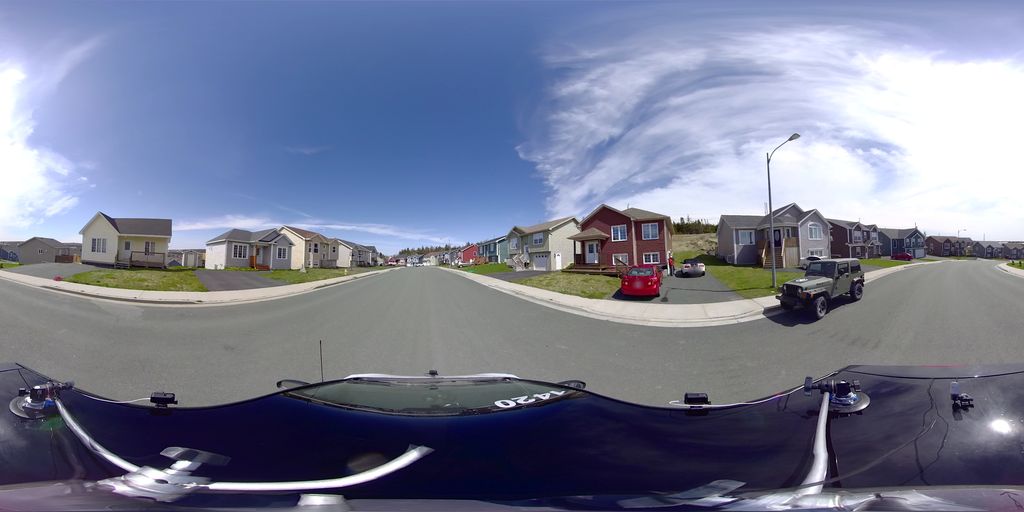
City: st_johns